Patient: sex M, age 62
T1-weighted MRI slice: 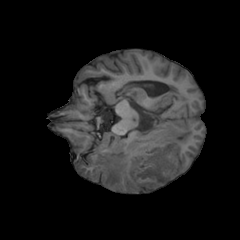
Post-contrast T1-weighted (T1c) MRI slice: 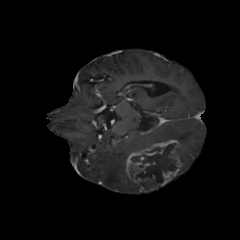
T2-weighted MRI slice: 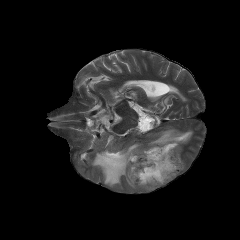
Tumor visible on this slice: yes
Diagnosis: Glioblastoma, IDH-wildtype
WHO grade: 4